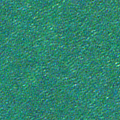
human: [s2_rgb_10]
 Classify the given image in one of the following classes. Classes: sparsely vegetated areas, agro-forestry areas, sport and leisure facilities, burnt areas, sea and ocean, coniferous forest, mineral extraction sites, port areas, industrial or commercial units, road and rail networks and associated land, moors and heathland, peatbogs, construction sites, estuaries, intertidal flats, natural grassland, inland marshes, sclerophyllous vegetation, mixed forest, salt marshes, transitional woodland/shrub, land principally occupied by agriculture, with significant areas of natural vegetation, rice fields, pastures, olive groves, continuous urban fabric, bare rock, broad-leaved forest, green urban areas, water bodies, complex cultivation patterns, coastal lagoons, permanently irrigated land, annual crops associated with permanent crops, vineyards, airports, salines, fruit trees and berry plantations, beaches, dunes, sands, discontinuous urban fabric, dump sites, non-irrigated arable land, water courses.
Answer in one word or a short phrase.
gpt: sea and ocean